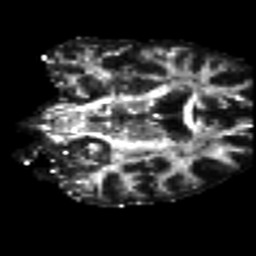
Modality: FA
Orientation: coronal
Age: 43
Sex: male
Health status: ill
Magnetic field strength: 3 T
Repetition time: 9 s
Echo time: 0.093 s